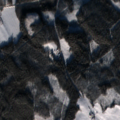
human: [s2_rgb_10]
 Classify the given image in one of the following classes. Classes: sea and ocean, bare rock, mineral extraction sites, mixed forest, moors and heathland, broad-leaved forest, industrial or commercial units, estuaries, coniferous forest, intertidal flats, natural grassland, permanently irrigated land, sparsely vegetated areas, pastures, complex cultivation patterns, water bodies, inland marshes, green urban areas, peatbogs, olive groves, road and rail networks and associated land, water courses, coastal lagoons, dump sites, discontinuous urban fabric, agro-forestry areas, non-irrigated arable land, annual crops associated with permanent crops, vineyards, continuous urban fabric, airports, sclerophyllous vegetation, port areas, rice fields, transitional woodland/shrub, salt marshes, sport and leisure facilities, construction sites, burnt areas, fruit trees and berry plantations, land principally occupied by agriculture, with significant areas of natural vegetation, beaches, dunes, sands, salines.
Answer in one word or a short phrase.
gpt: land principally occupied by agriculture, with significant areas of natural vegetation, coniferous forest, mixed forest, transitional woodland/shrub